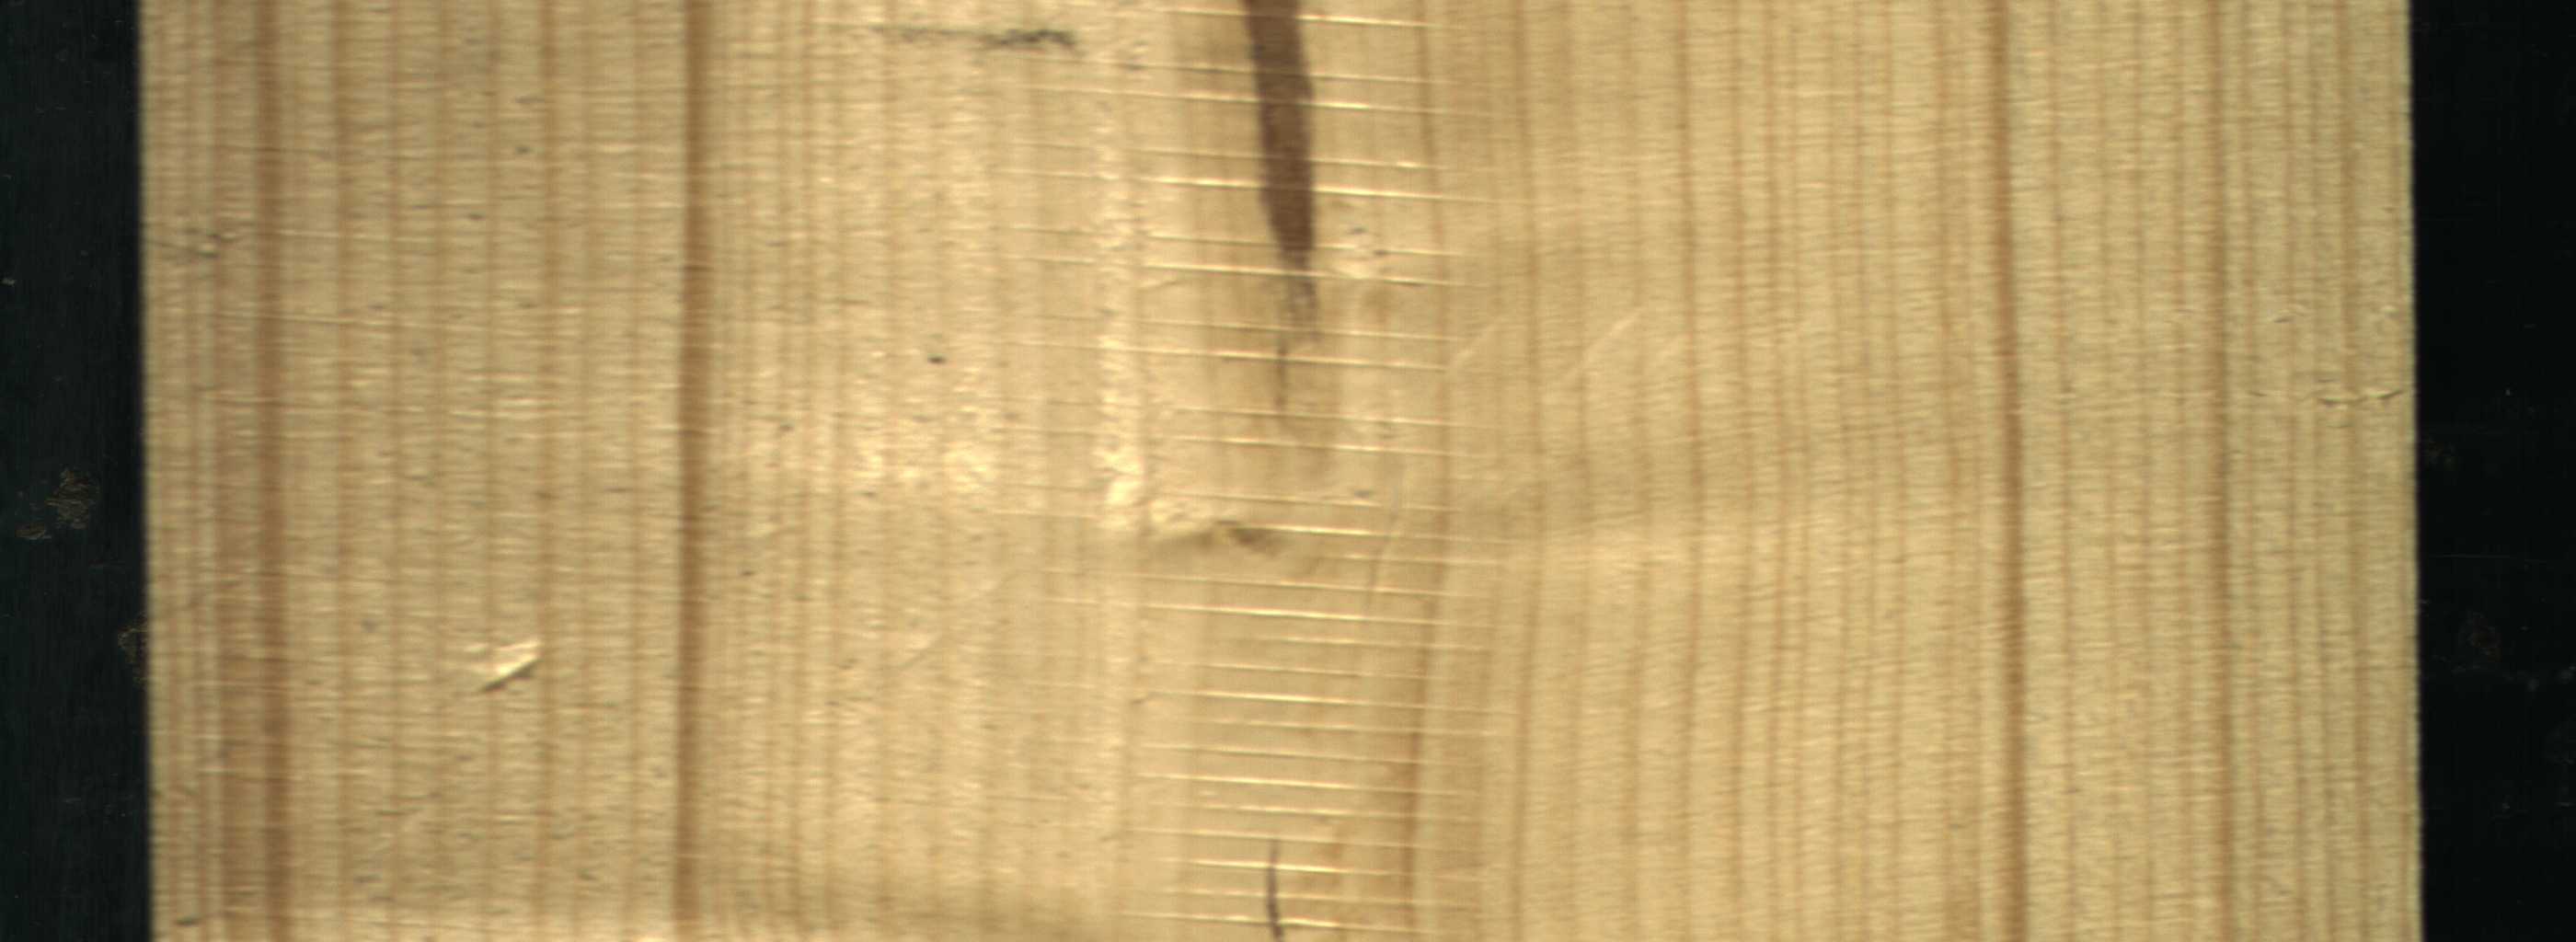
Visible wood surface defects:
Marrow
Crack